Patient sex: M
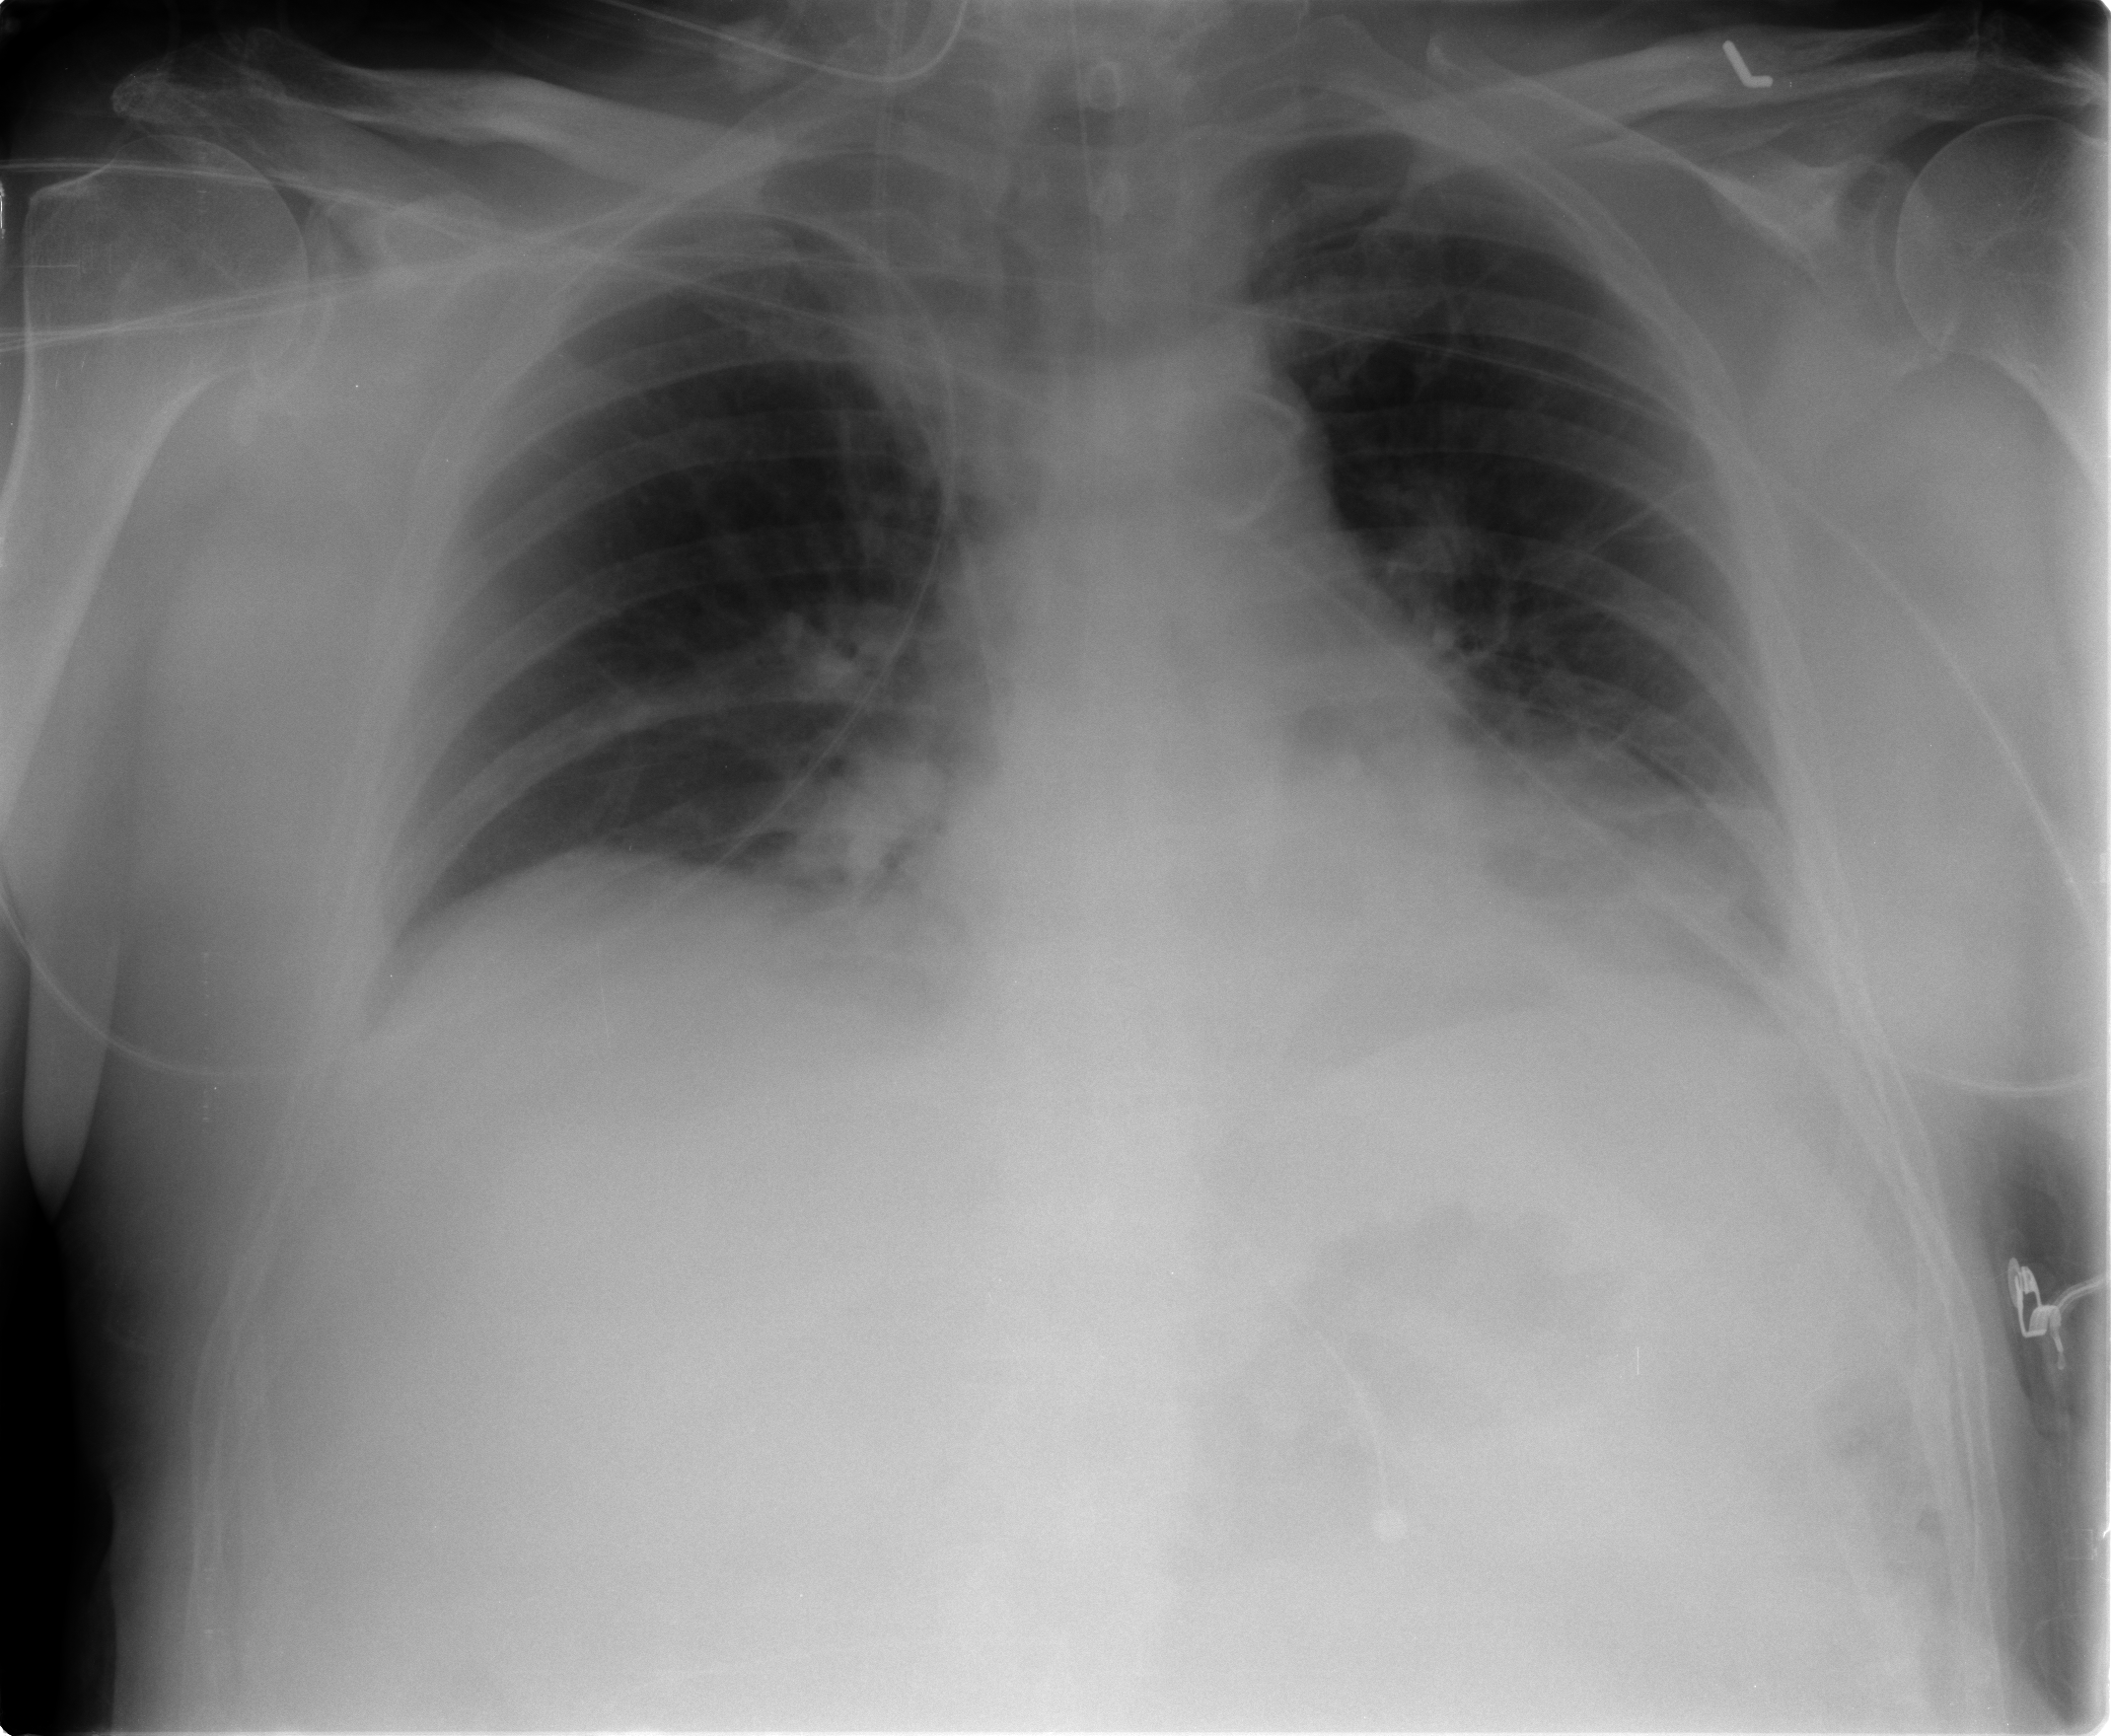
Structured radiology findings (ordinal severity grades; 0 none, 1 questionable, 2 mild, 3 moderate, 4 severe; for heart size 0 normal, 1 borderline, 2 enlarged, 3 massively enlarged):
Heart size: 2
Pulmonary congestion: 2
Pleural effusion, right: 0
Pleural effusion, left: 1
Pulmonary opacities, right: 1
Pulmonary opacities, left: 0
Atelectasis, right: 2
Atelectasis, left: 2